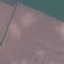
Land use / land cover: AnnualCrop